八年级 · 度量几何学
如图, $A B / / C D, A D=C D, \angle 1=70^{\circ}$, 则 $\angle 2$ 的度数是（）.

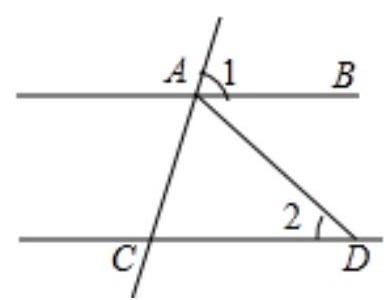
$20^{\circ}$
B. $35^{\circ}$
C. $40^{\circ}$
D. $70^{\circ}$
答案: C